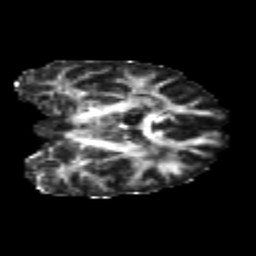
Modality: FA
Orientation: coronal
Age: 25
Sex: female
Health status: healthy
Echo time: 0.074 s